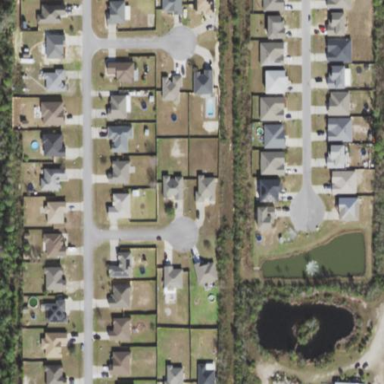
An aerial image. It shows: Residential area consisting of single-family homes.